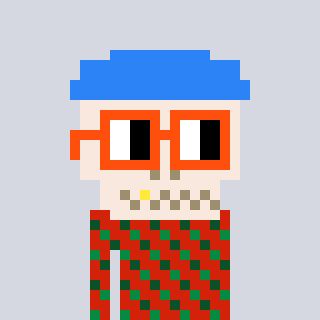
a pixel art character with square orange glasses, a skeleton-hat-shaped head and a red-colored body on a cool background